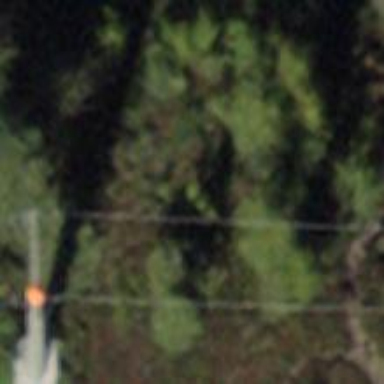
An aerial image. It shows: Termination power pole.